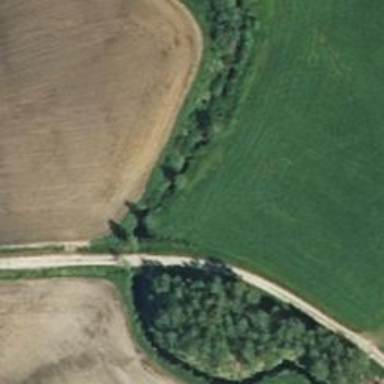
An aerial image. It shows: Culvert tunnel.